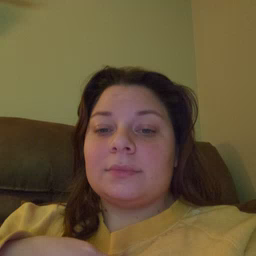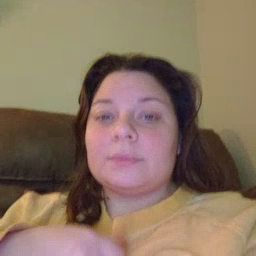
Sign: better